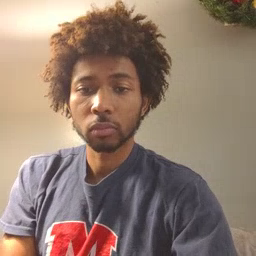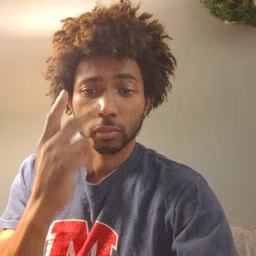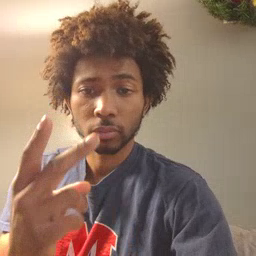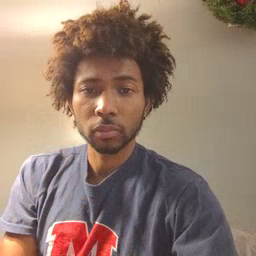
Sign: see